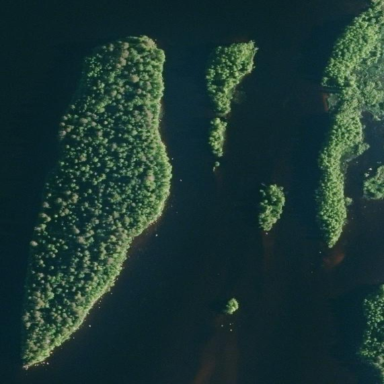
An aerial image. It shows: Islet surrounded by forest.